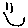
Label: smiley face